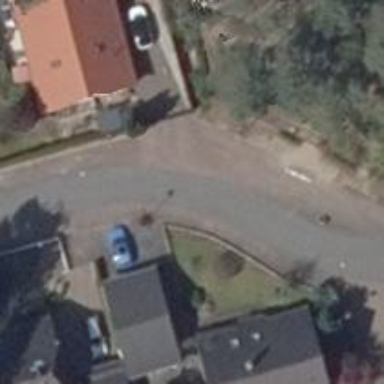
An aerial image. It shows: Chicane for traffic calming.